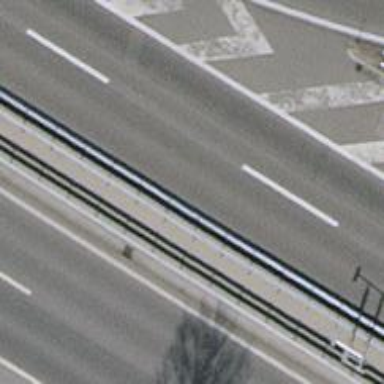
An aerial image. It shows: Asphalt motorway.